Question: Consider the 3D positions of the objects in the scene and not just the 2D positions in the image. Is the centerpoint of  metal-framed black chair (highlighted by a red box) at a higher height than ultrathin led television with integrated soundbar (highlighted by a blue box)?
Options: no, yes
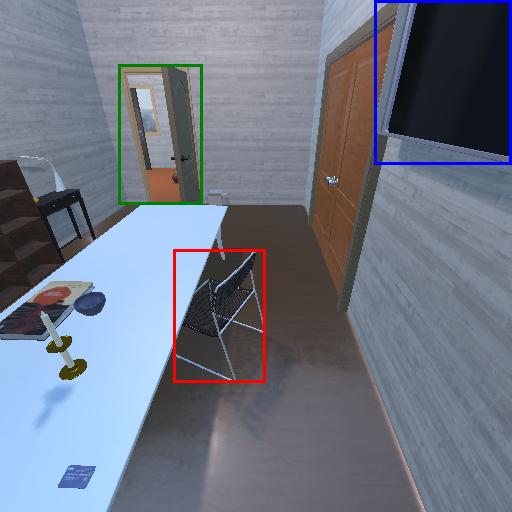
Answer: no